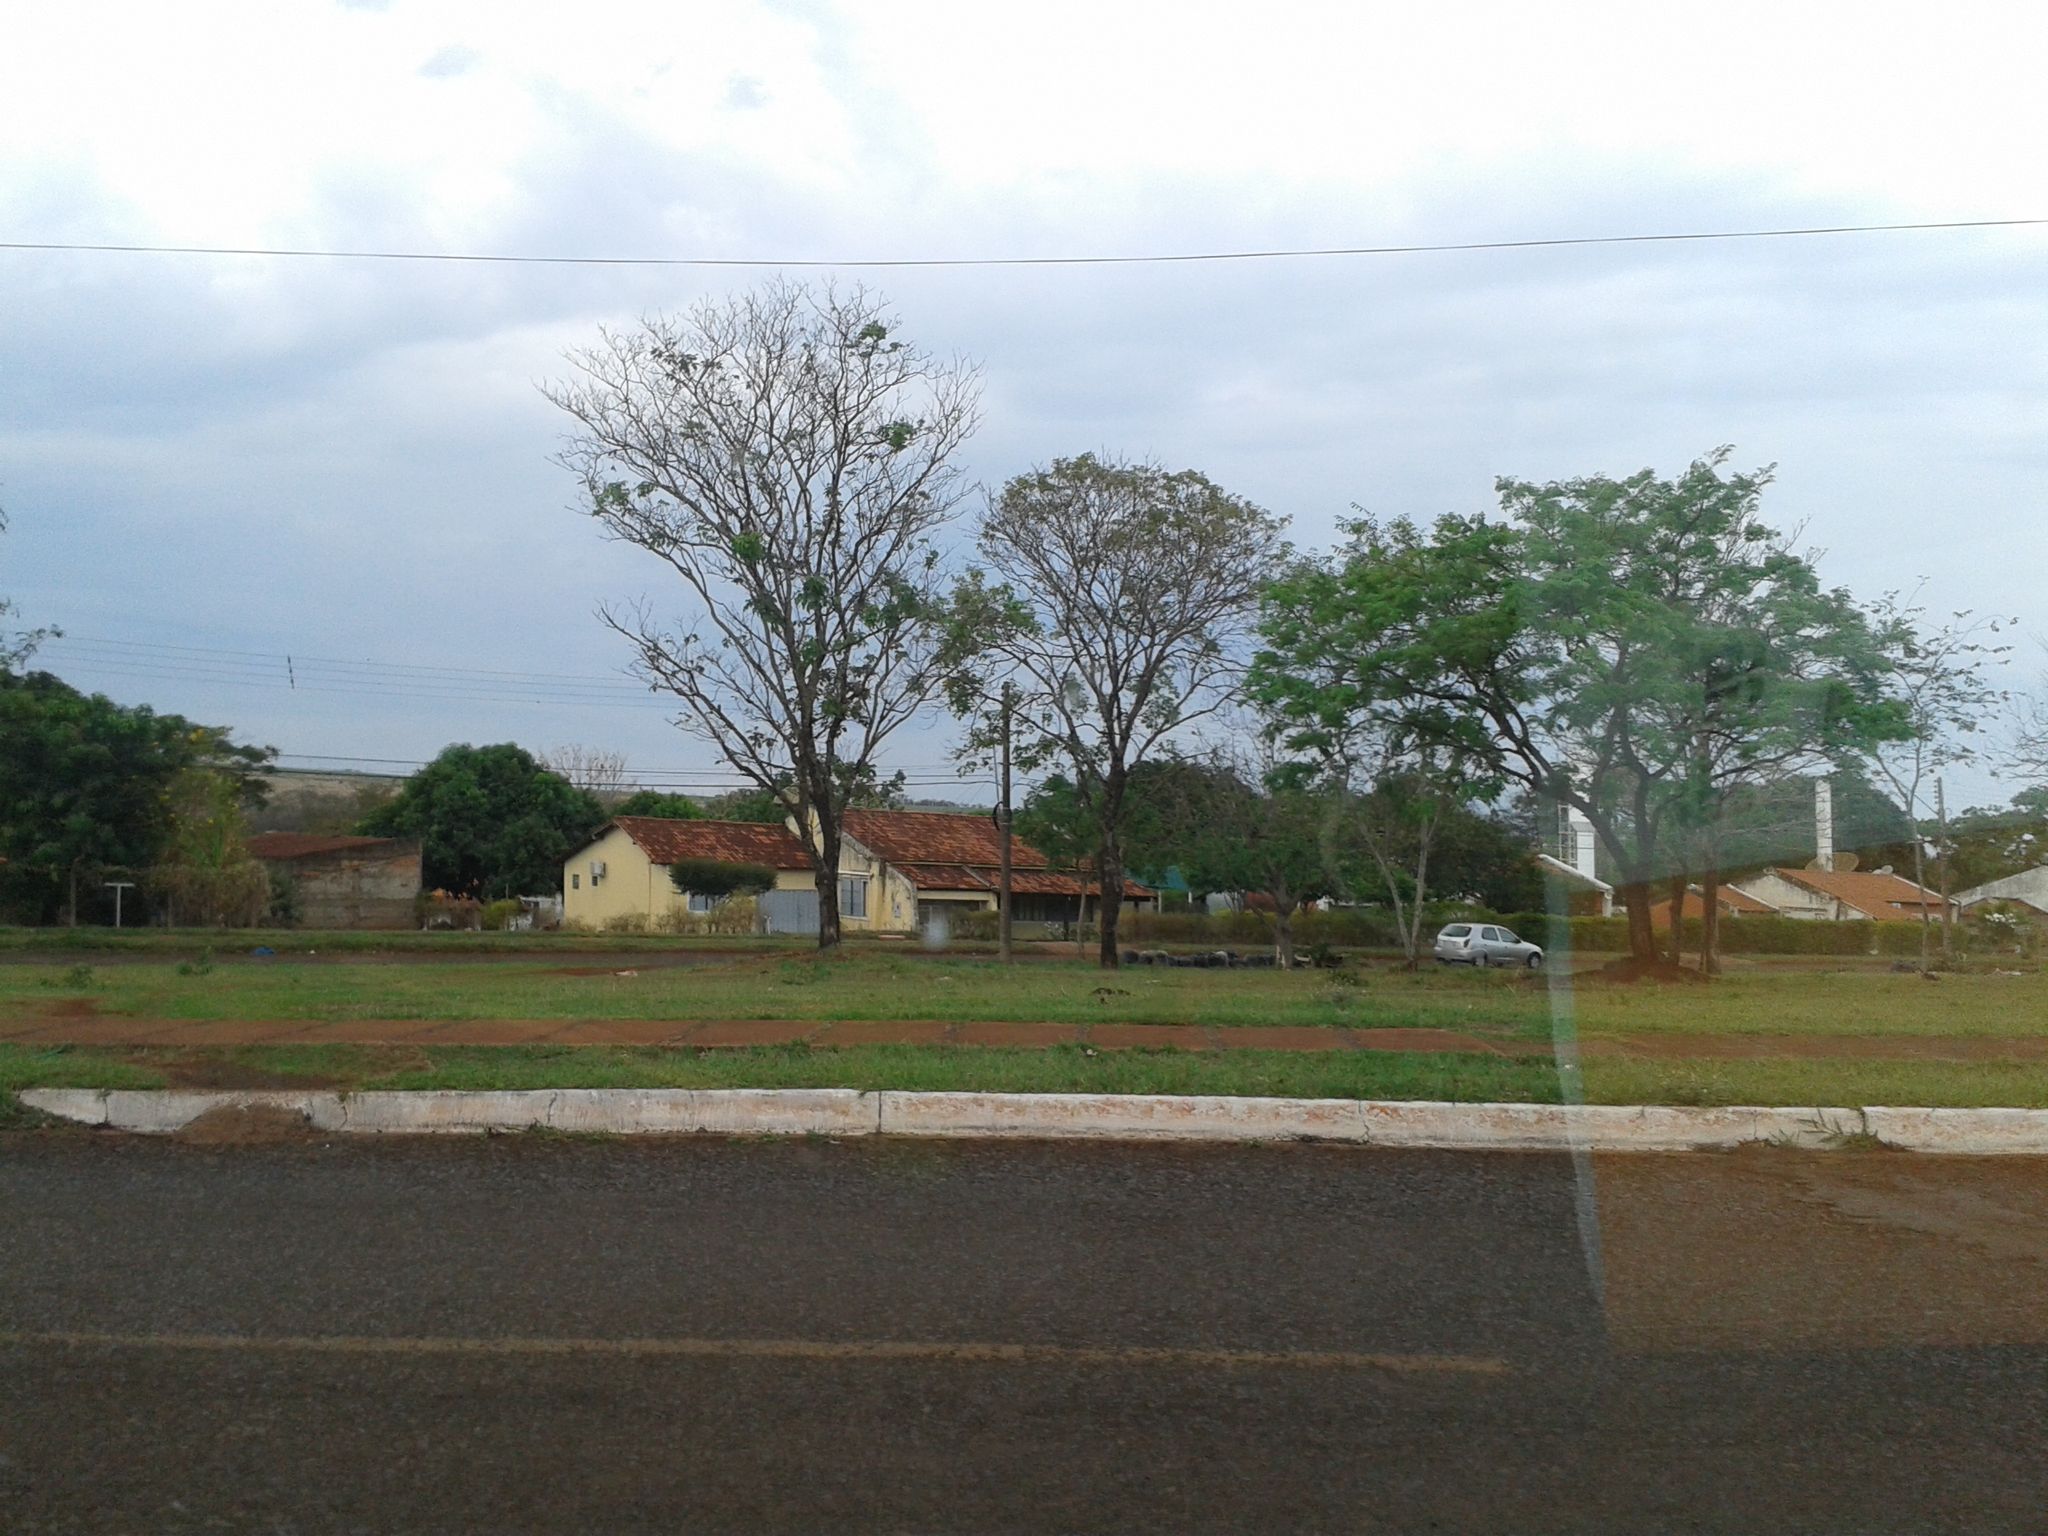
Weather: cloudy
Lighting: day
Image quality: slightly poor
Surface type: walking surface
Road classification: residential
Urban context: urban centre
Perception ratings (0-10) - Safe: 2.92, Lively: 4.13, Beautiful: 7.6, Boring: 6.06, Depressing: 3.34, Wealthy: 4.18